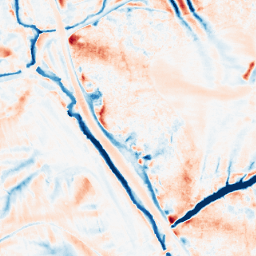
Category: edge_preserving
Decomposition family: median
Decomposition parameters: size: 21
Upsampling method: sinc_blackman
Upsampling parameters: scale: 2
kernel_size: 4
Upsampling scale: 2